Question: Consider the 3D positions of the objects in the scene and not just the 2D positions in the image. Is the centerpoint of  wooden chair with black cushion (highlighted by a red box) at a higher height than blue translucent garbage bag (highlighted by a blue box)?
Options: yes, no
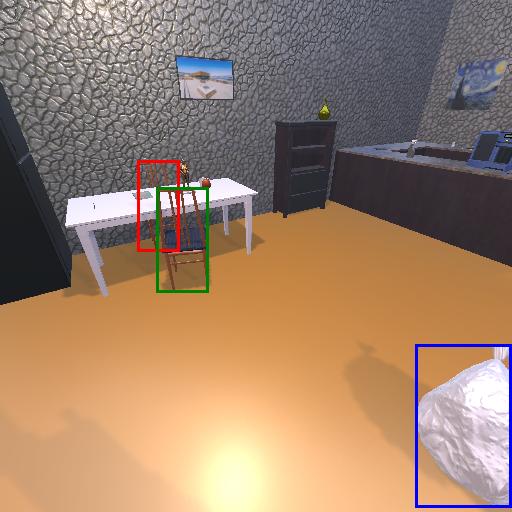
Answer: yes